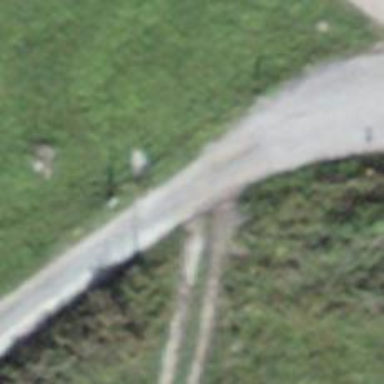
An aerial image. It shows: Unpaved track road with grade3 tracktype.